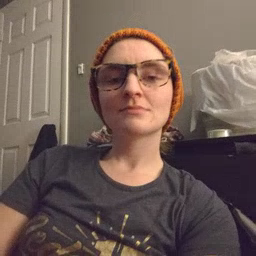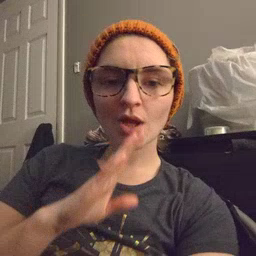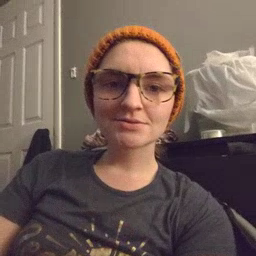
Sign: quiet